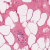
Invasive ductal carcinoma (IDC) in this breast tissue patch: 0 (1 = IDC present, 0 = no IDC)